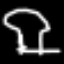
Label: mushroom